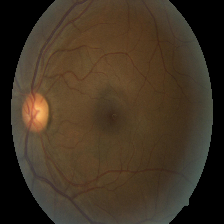
Diabetic retinopathy grade: Moderate